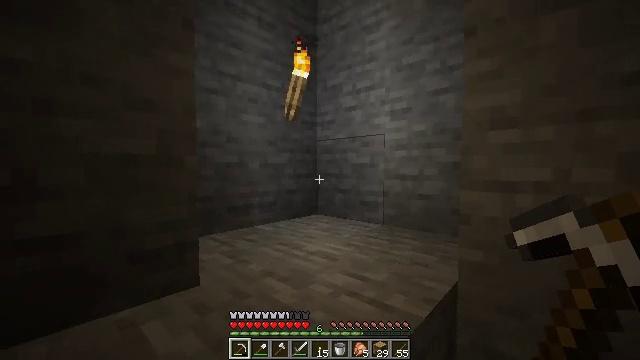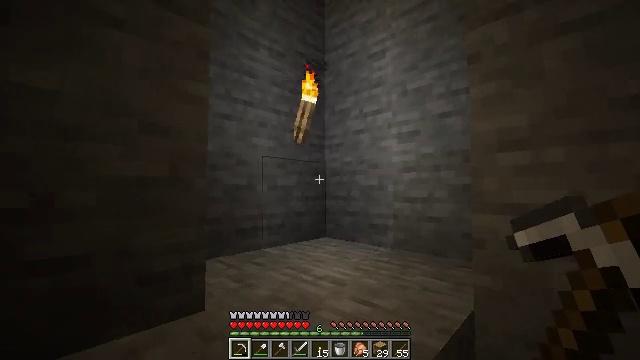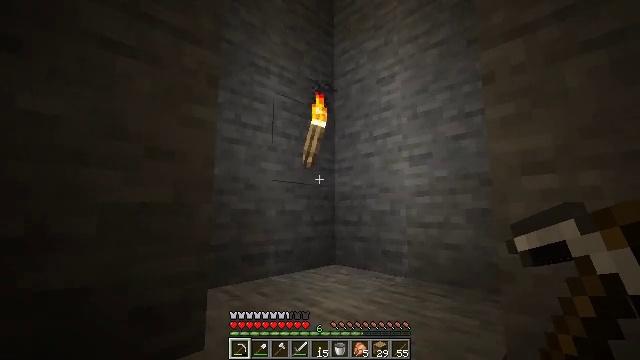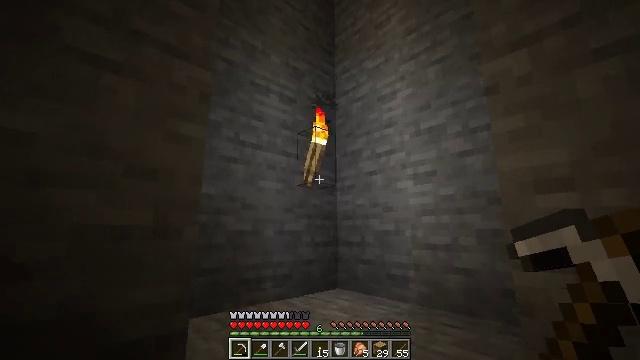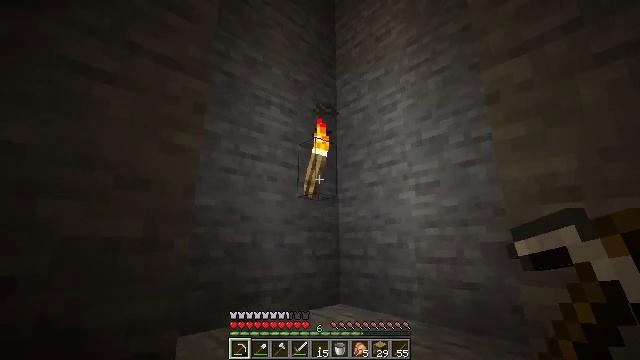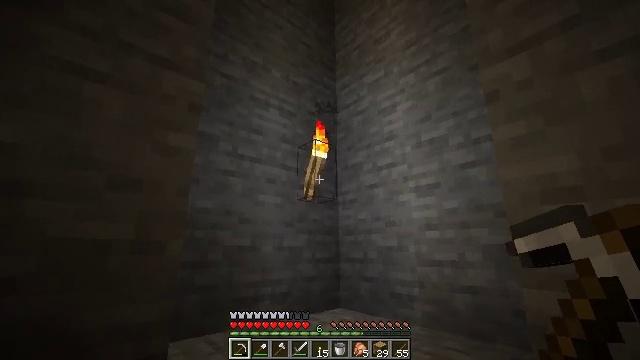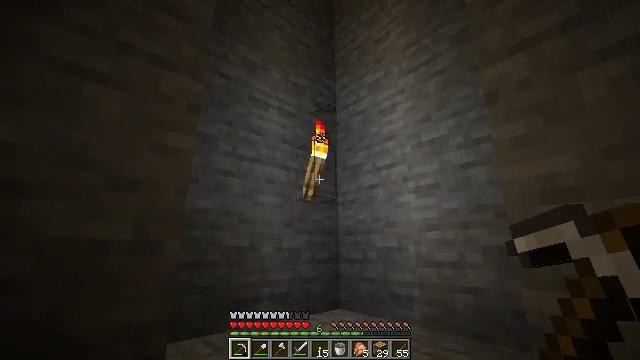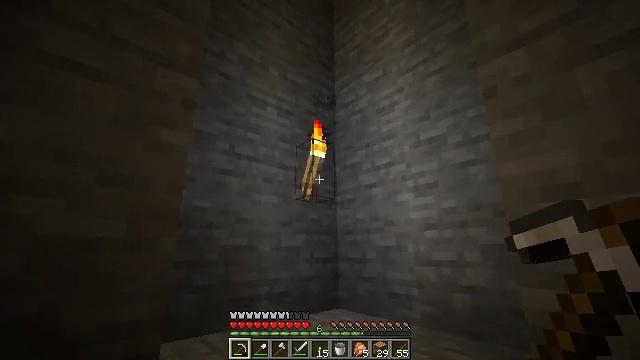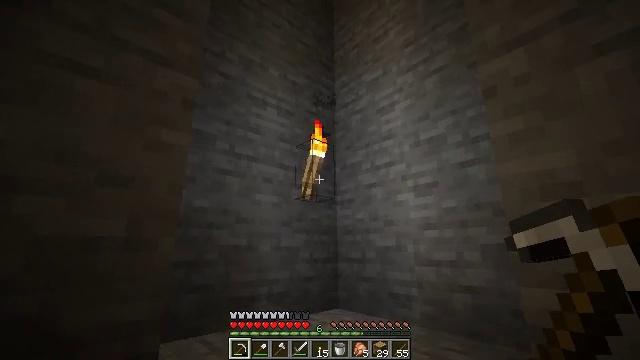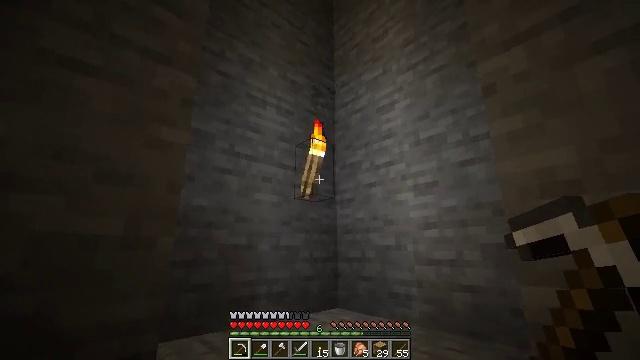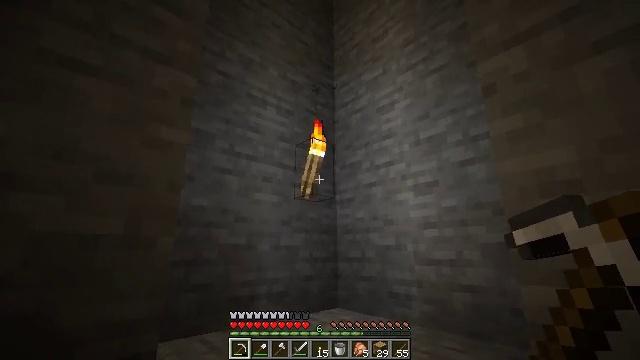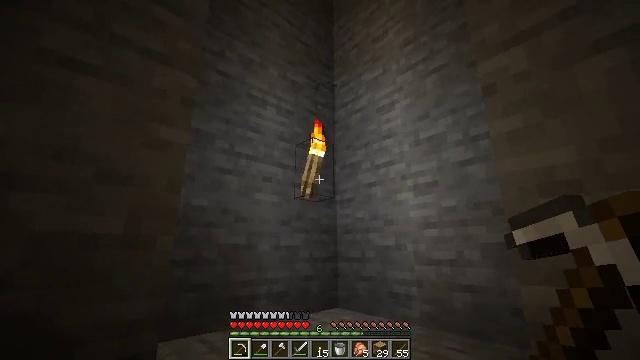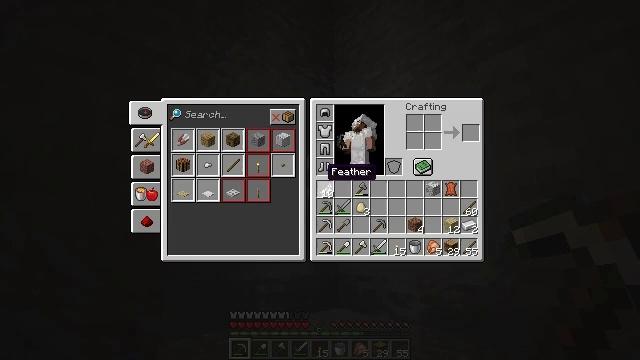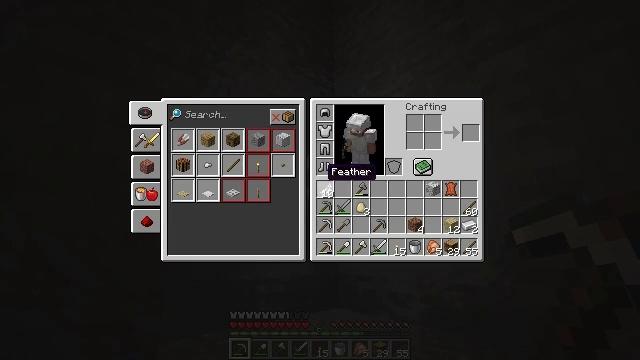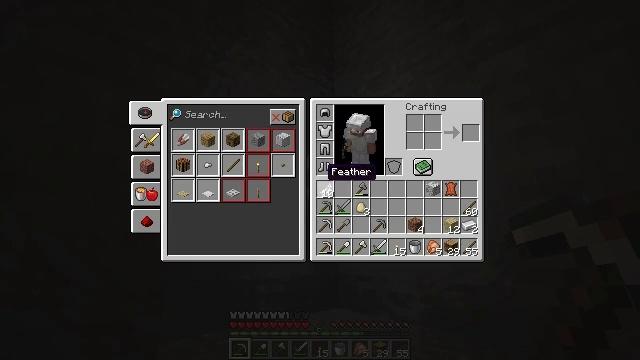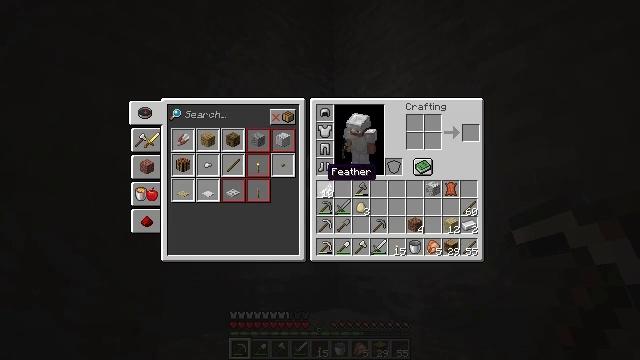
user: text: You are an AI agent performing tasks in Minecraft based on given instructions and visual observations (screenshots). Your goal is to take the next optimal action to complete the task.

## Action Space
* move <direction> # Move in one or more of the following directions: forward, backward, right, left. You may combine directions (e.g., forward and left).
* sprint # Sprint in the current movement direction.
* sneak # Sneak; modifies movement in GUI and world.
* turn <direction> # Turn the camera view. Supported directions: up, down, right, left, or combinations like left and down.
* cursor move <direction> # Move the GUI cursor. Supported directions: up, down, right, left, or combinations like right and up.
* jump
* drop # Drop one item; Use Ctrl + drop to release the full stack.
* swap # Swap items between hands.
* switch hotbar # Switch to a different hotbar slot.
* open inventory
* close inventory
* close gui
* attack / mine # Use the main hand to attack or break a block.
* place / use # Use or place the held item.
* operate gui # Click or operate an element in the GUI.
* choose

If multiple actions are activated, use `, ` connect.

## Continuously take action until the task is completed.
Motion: motion action
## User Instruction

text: Drop a feather.
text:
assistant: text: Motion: turn left and up
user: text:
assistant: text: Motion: move forward, turn left and up
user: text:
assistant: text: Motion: move forward, turn left and up
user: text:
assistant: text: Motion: turn left and up
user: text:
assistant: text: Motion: no_op
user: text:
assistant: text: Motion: no_op
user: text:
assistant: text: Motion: no_op
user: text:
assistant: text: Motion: no_op
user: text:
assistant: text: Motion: no_op
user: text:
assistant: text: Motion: no_op
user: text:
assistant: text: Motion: no_op
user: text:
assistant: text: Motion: open inventory
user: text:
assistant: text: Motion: open inventory
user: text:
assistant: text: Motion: open inventory
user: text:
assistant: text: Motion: open inventory
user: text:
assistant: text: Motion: no_op
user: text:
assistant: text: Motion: no_op
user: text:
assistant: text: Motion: no_op
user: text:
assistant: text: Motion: no_op
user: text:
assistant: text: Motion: cursor move down
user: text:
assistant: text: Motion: cursor move left and down
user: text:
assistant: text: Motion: no_op
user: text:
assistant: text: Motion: no_op
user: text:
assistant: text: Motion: cursor move right
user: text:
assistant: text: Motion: cursor move right
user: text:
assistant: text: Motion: no_op
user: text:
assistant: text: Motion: no_op
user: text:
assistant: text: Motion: no_op
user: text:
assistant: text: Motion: no_op
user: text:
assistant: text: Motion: no_op